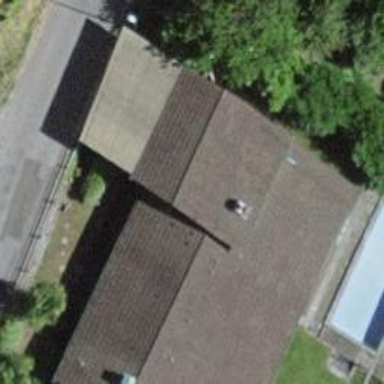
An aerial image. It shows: Group of garages.